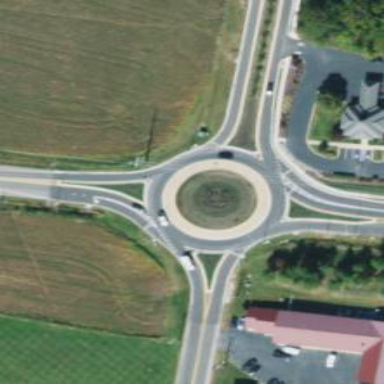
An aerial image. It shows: Secondary road around roundabout.